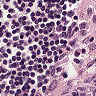
Metastatic tissue present: no